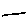
Label: line